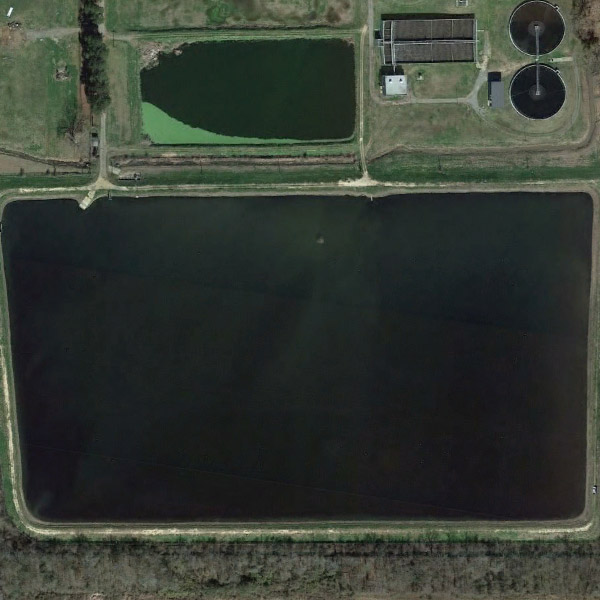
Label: Pond